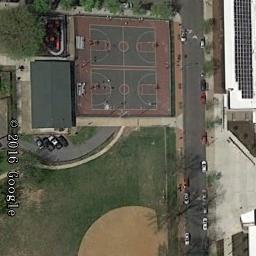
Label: basketball_court